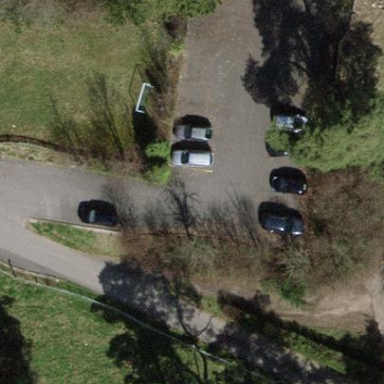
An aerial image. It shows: Parking area.